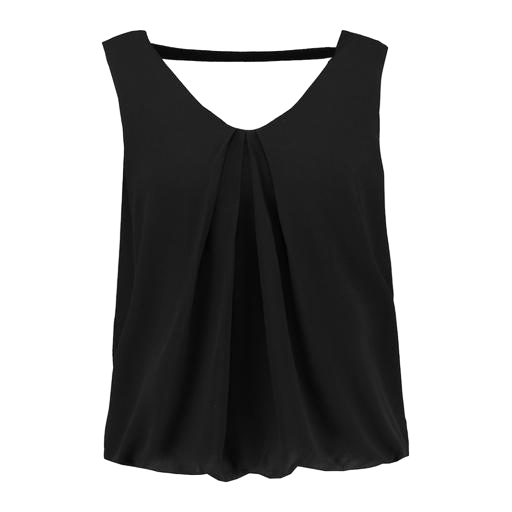
black romy pleat-front top, black tie-front pleated tank, black pleat front v-neck sleeveless blouse, white background